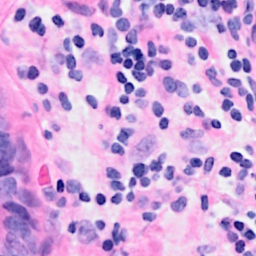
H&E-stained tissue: Breast